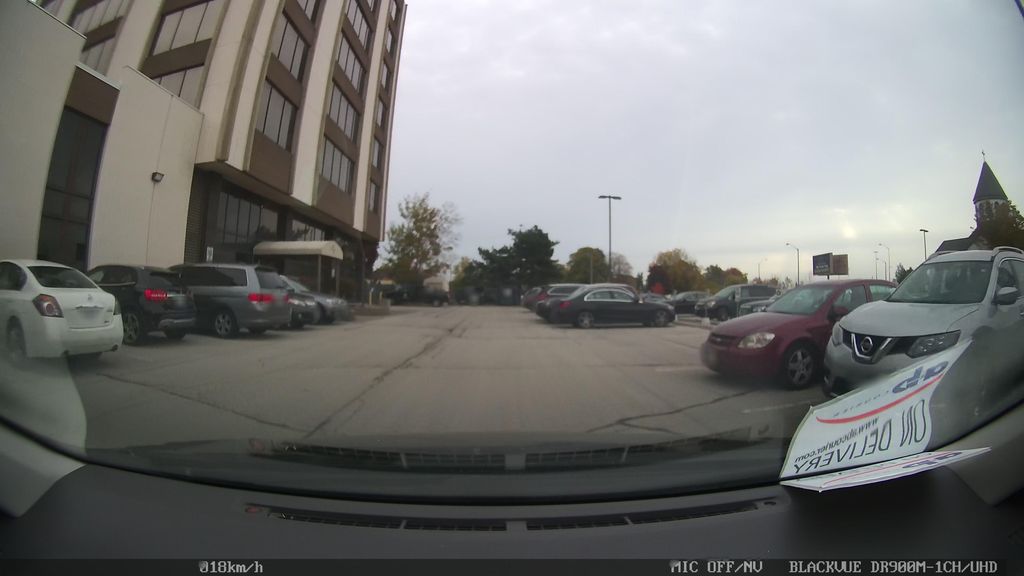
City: toronto